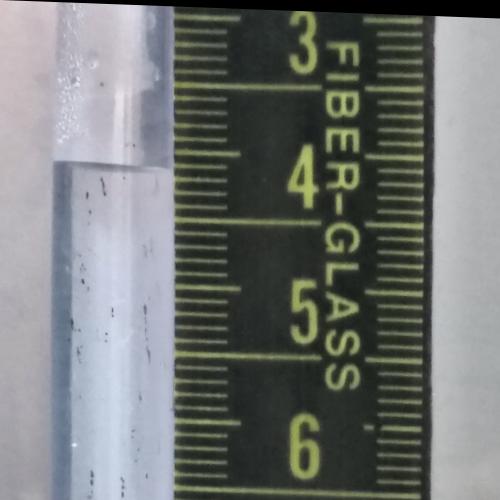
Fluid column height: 4.1 cm